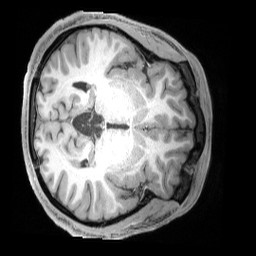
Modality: T1w
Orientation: axial
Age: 32
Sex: male
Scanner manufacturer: siemens
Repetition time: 2.4 s
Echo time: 0.00231 s